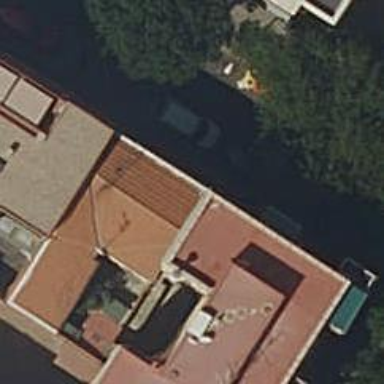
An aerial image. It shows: Image showing building with apartments.